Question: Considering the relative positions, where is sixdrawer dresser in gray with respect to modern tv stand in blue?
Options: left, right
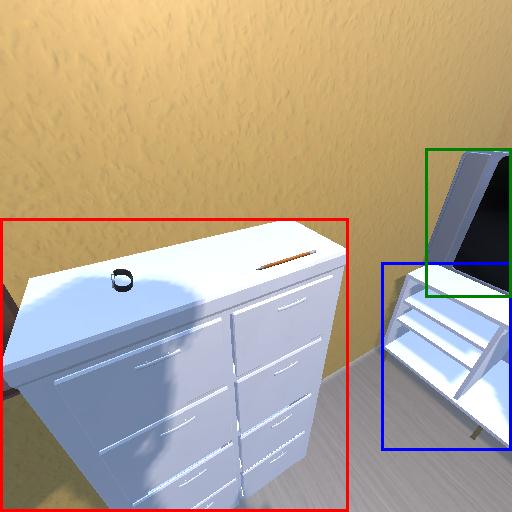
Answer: left